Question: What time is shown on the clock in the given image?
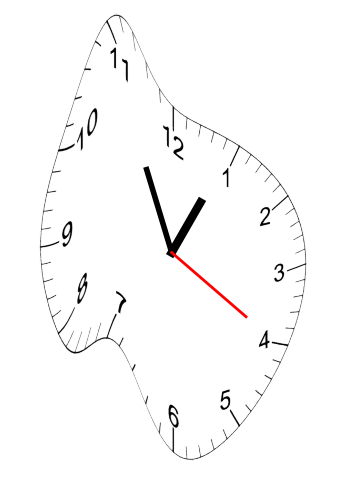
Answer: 12:55:20